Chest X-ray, PA view. Patient: 34 years old, sex M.
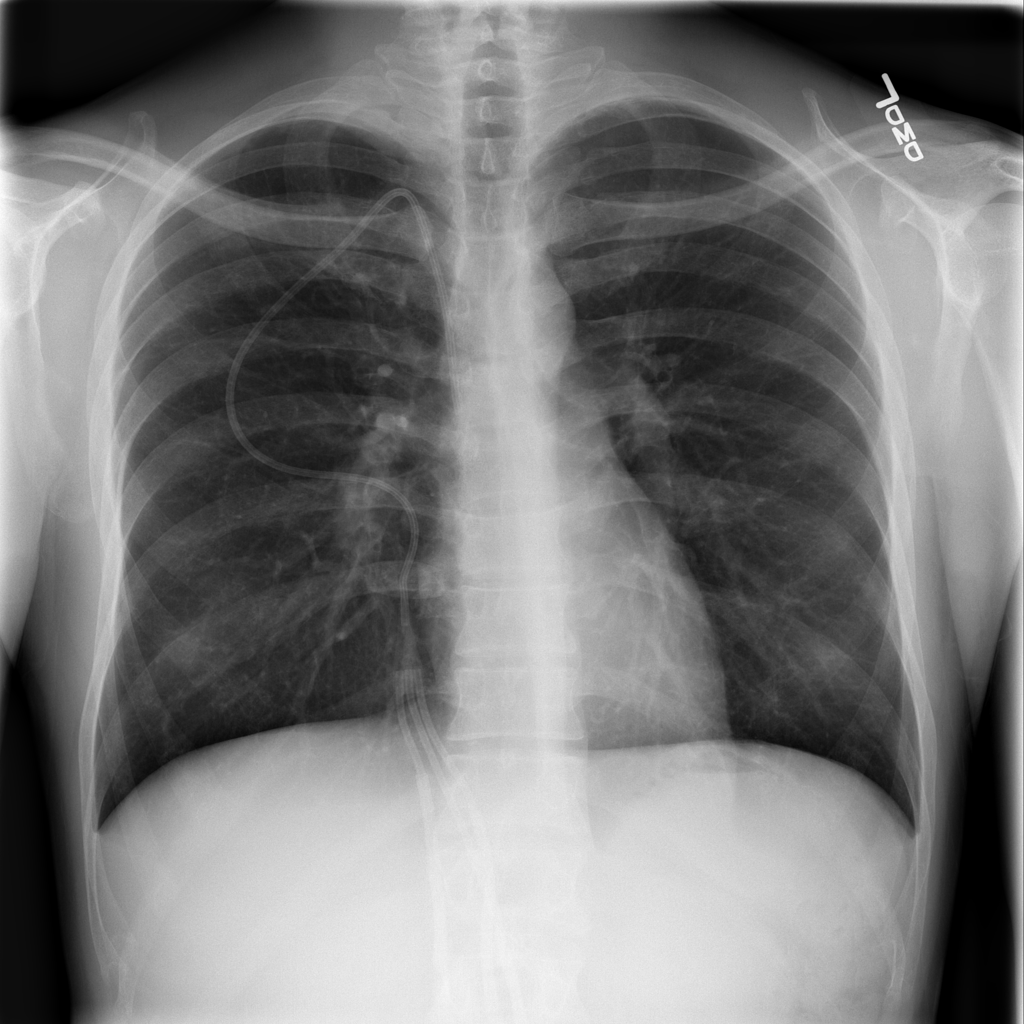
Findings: No Finding